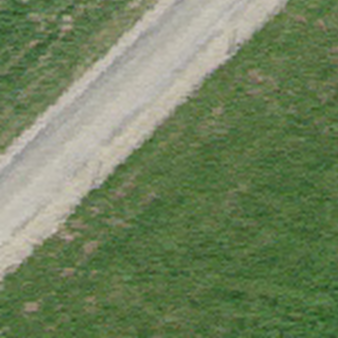
Label: other